Question: I'm trying to get rid of extra white spaces in my website. I use the twenty twelve theme. This is an image of the update I want to make so if anyone could please advise.

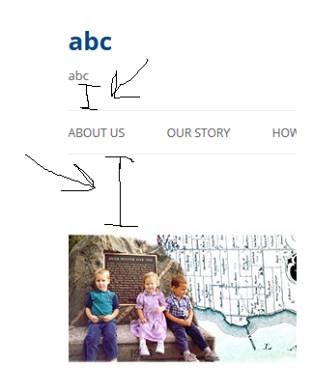
Answer: try this
'''
.main-navigation
{
margin-top: 0.714rem !important;
}
.site-content {
margin: -0.286rem 0 0 !important;
}
'''